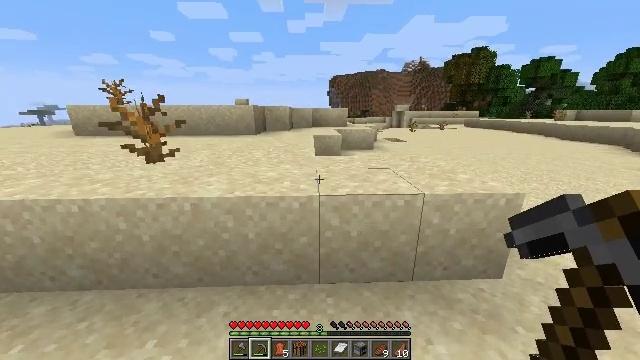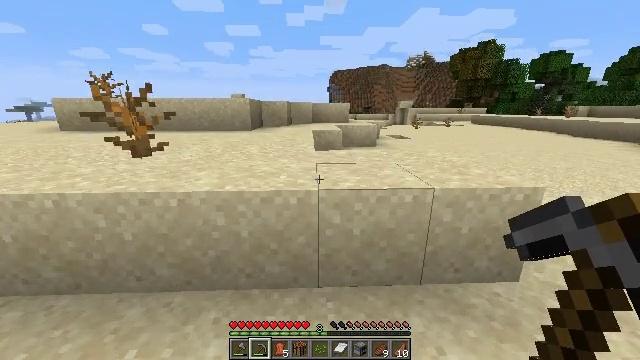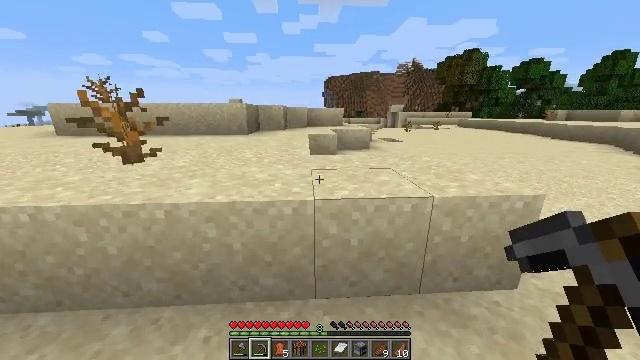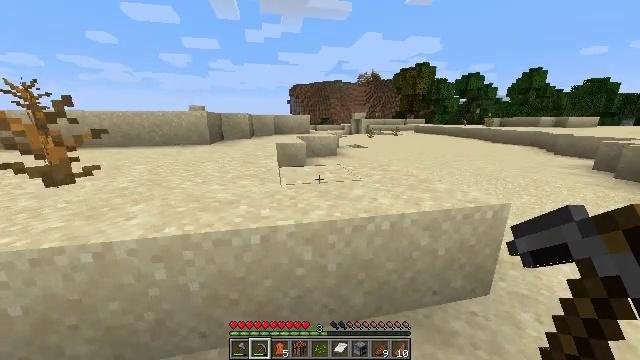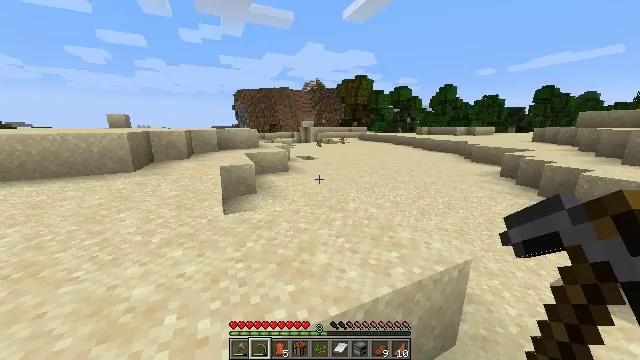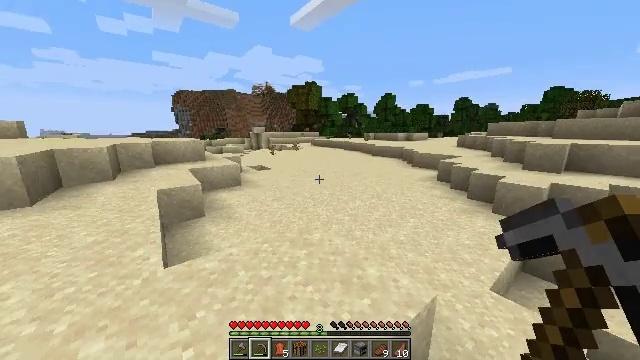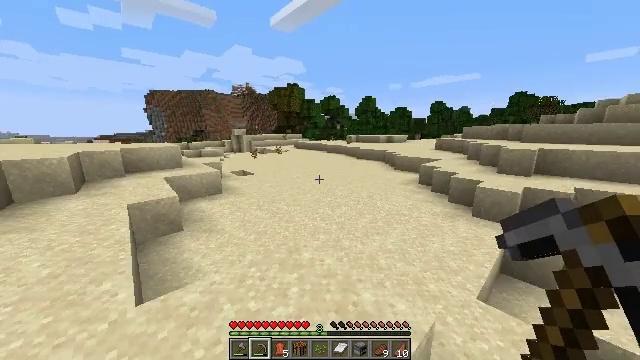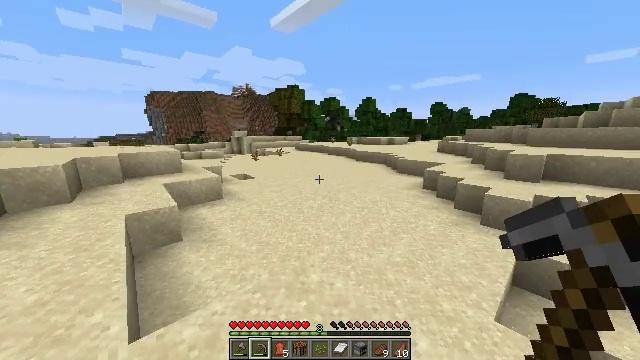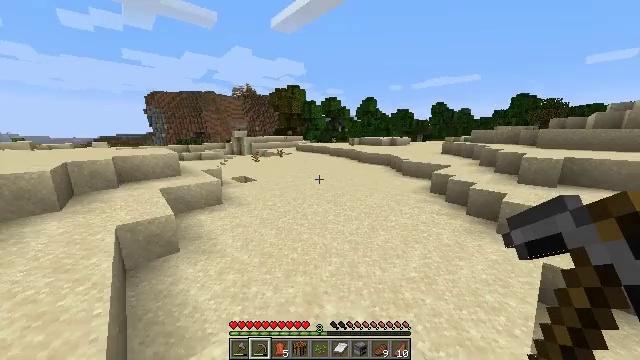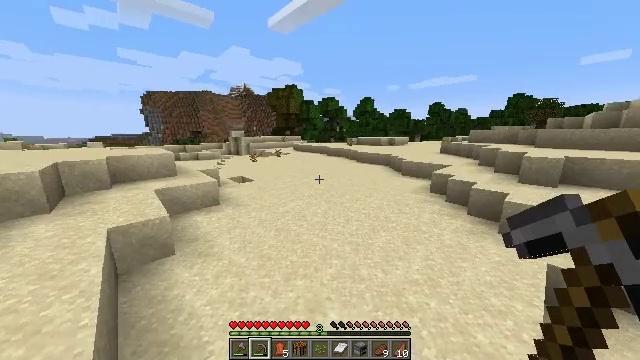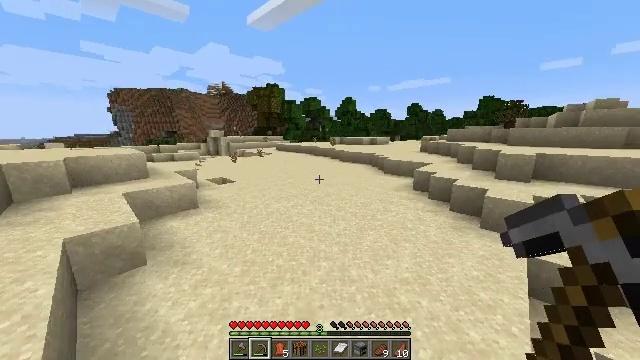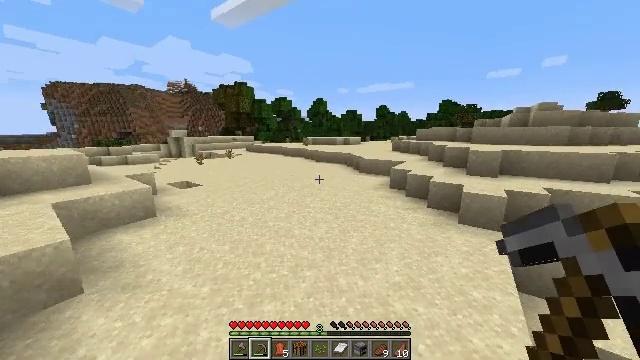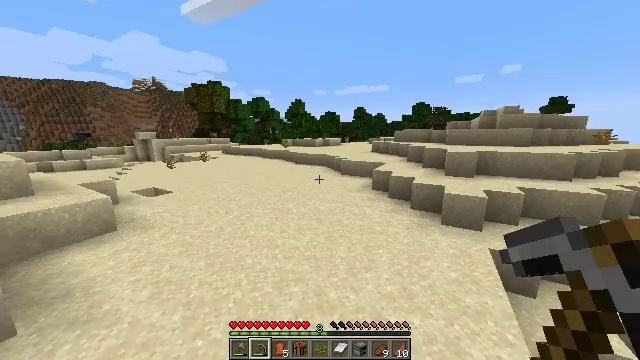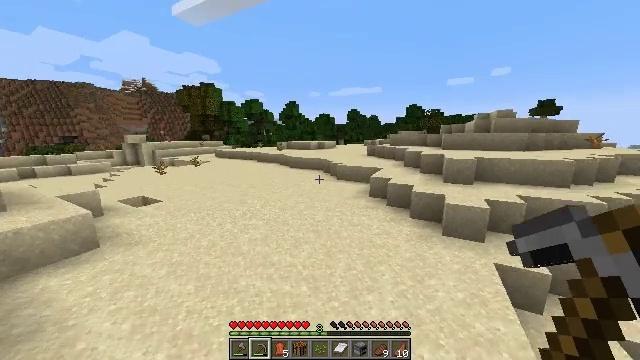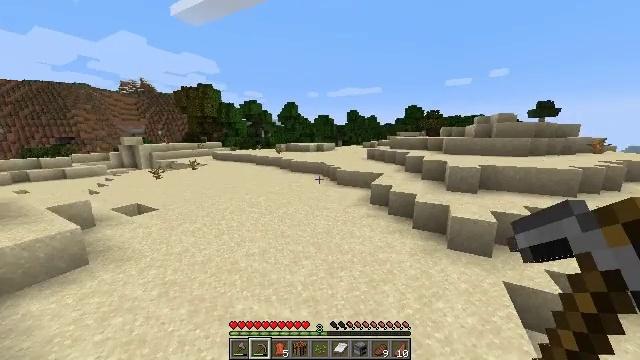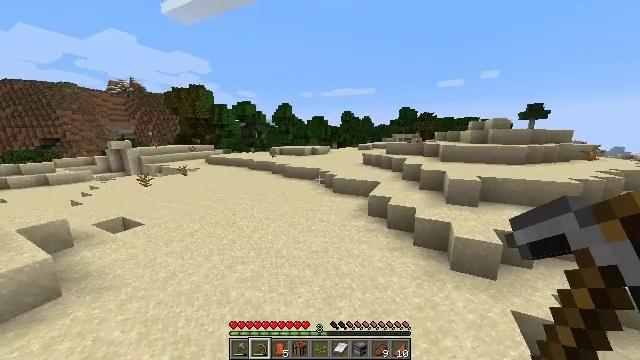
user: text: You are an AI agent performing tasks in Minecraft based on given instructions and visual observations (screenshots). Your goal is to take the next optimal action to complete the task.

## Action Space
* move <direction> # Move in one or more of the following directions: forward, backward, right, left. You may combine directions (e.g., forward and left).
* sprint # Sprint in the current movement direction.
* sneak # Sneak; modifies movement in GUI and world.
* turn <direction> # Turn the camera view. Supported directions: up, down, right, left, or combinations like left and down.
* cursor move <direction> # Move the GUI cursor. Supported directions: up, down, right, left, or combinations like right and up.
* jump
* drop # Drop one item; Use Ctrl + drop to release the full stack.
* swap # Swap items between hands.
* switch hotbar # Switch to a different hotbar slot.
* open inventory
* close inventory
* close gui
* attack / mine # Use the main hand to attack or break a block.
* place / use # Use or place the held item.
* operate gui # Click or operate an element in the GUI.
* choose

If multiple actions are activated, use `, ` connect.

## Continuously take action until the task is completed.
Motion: motion action
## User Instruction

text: Combat the rabbit.
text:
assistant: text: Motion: move forward, sprint, jump
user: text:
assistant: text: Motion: move forward, sprint, turn right, jump
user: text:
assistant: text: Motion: move forward, sprint, turn right and up, jump
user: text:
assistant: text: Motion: move forward, sprint, turn right and up, jump
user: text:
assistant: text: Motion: move forward, sprint, turn right, jump
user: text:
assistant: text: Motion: move forward, sprint, turn right, jump
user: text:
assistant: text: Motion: move forward, sprint, jump
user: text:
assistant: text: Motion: move forward, sprint, jump
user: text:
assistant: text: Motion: move forward, sprint, jump
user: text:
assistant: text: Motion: move forward, sprint, turn right, jump
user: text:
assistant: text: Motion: move forward, sprint, turn right, jump
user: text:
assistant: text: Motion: move forward, sprint, turn right, jump
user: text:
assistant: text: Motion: move forward, sprint, turn right, jump
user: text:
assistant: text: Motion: move forward, sprint, jump
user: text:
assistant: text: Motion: move forward, sprint, turn right, jump
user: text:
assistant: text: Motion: move forward, sprint, jump
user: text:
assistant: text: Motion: move forward, sprint, jump
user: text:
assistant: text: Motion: move forward, sprint, jump
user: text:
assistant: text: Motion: move forward, sprint, jump
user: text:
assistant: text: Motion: move forward, sprint, jump
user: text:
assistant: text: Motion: move forward, sprint, jump
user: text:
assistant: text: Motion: move forward, sprint, jump
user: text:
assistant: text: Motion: move forward, sprint, jump
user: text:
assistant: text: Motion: move forward, sprint, turn left, jump
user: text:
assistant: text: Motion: move forward, sprint, turn left, jump
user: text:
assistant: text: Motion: move forward, sprint, turn left, jump
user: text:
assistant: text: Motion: move forward, sprint, turn left, jump
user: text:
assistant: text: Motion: move forward, sprint, turn left, jump
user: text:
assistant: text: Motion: move forward, sprint, turn left, jump
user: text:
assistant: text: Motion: move forward, sprint, turn left, jump